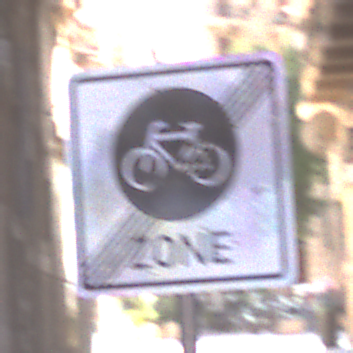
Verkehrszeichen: EndeFahrradzone
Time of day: MorningAfternoon
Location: Outdoor (Urban)
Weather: PartlyCloudy
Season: NotSpecified
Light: Natural